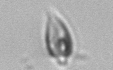
Label: Oxytoxum